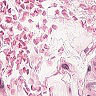
Metastatic tissue present: no